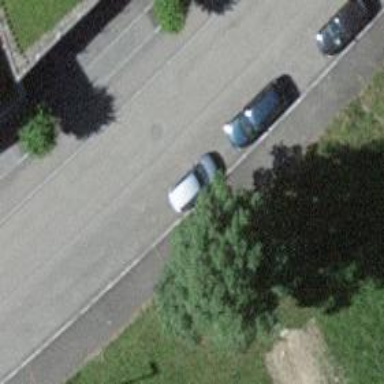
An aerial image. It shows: Sidewalk.